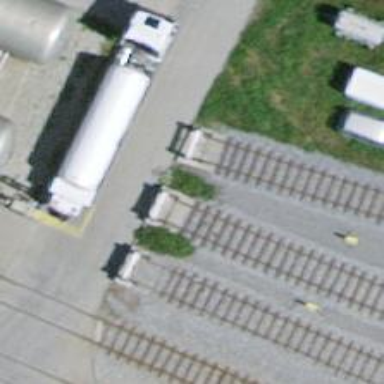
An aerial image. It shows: Railway buffer stop.